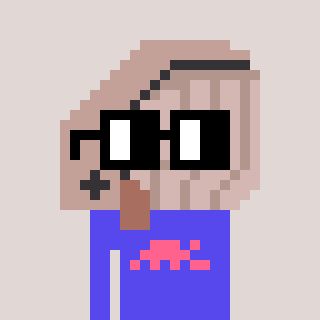
a pixel art character with square black glasses, a whale-shaped head and a computerblue-colored body on a warm background